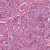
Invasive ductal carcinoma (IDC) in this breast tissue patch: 1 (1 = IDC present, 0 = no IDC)